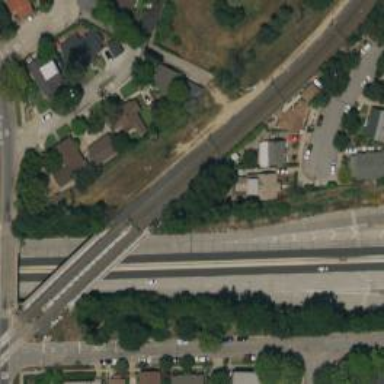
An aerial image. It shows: Bridge for light rail electrified with contact line.